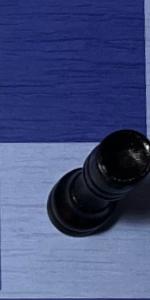
Label: Rook_Black